Question: How can I achieve the following layout in Android?
What I would like, is to have the 3 blue boxes top aligned in their view, and then I'd like to have the red box centered underneath the blue boxes, but so that when I animate the red box up, it slides underneath the blue box.
I have tried placing the blue and red boxes in different layouts, but as soon as I animate the red box up, if it goes outside the border of its layout, it disappears (I don't want the red box's layout to clip the red box, I want the red box to slide under the blue box so that the blue box occludes the red box.)
I have also managed to create this layout using a series of nested layouts, but because of the draw order, the red box always appears on top of the blue box. I attempted to use the bringToFront() method, but I found out that this only works on sibling views within the same layout. Unfortunately I can't get this type of layout while keeping all 4 views within the same layout. Any suggestions? (also, if anyone has better suggestions for the title of this question I'm all ears)

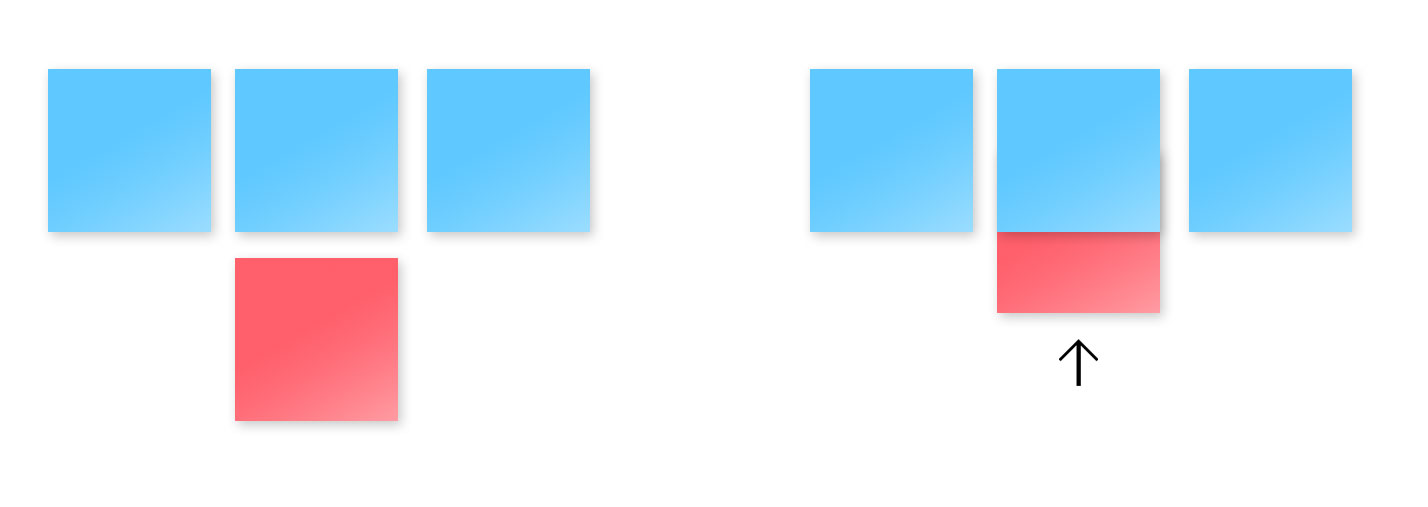
Answer: try to use the 'RelativeLayout'. If you know the height of the blue box, you can draw the red box always first and add the blue box later in your layout which will make sure, that the blue box is always on top of the red one.
You could also consider using a SurfaceView where you can order you items easily and without any xml definition...